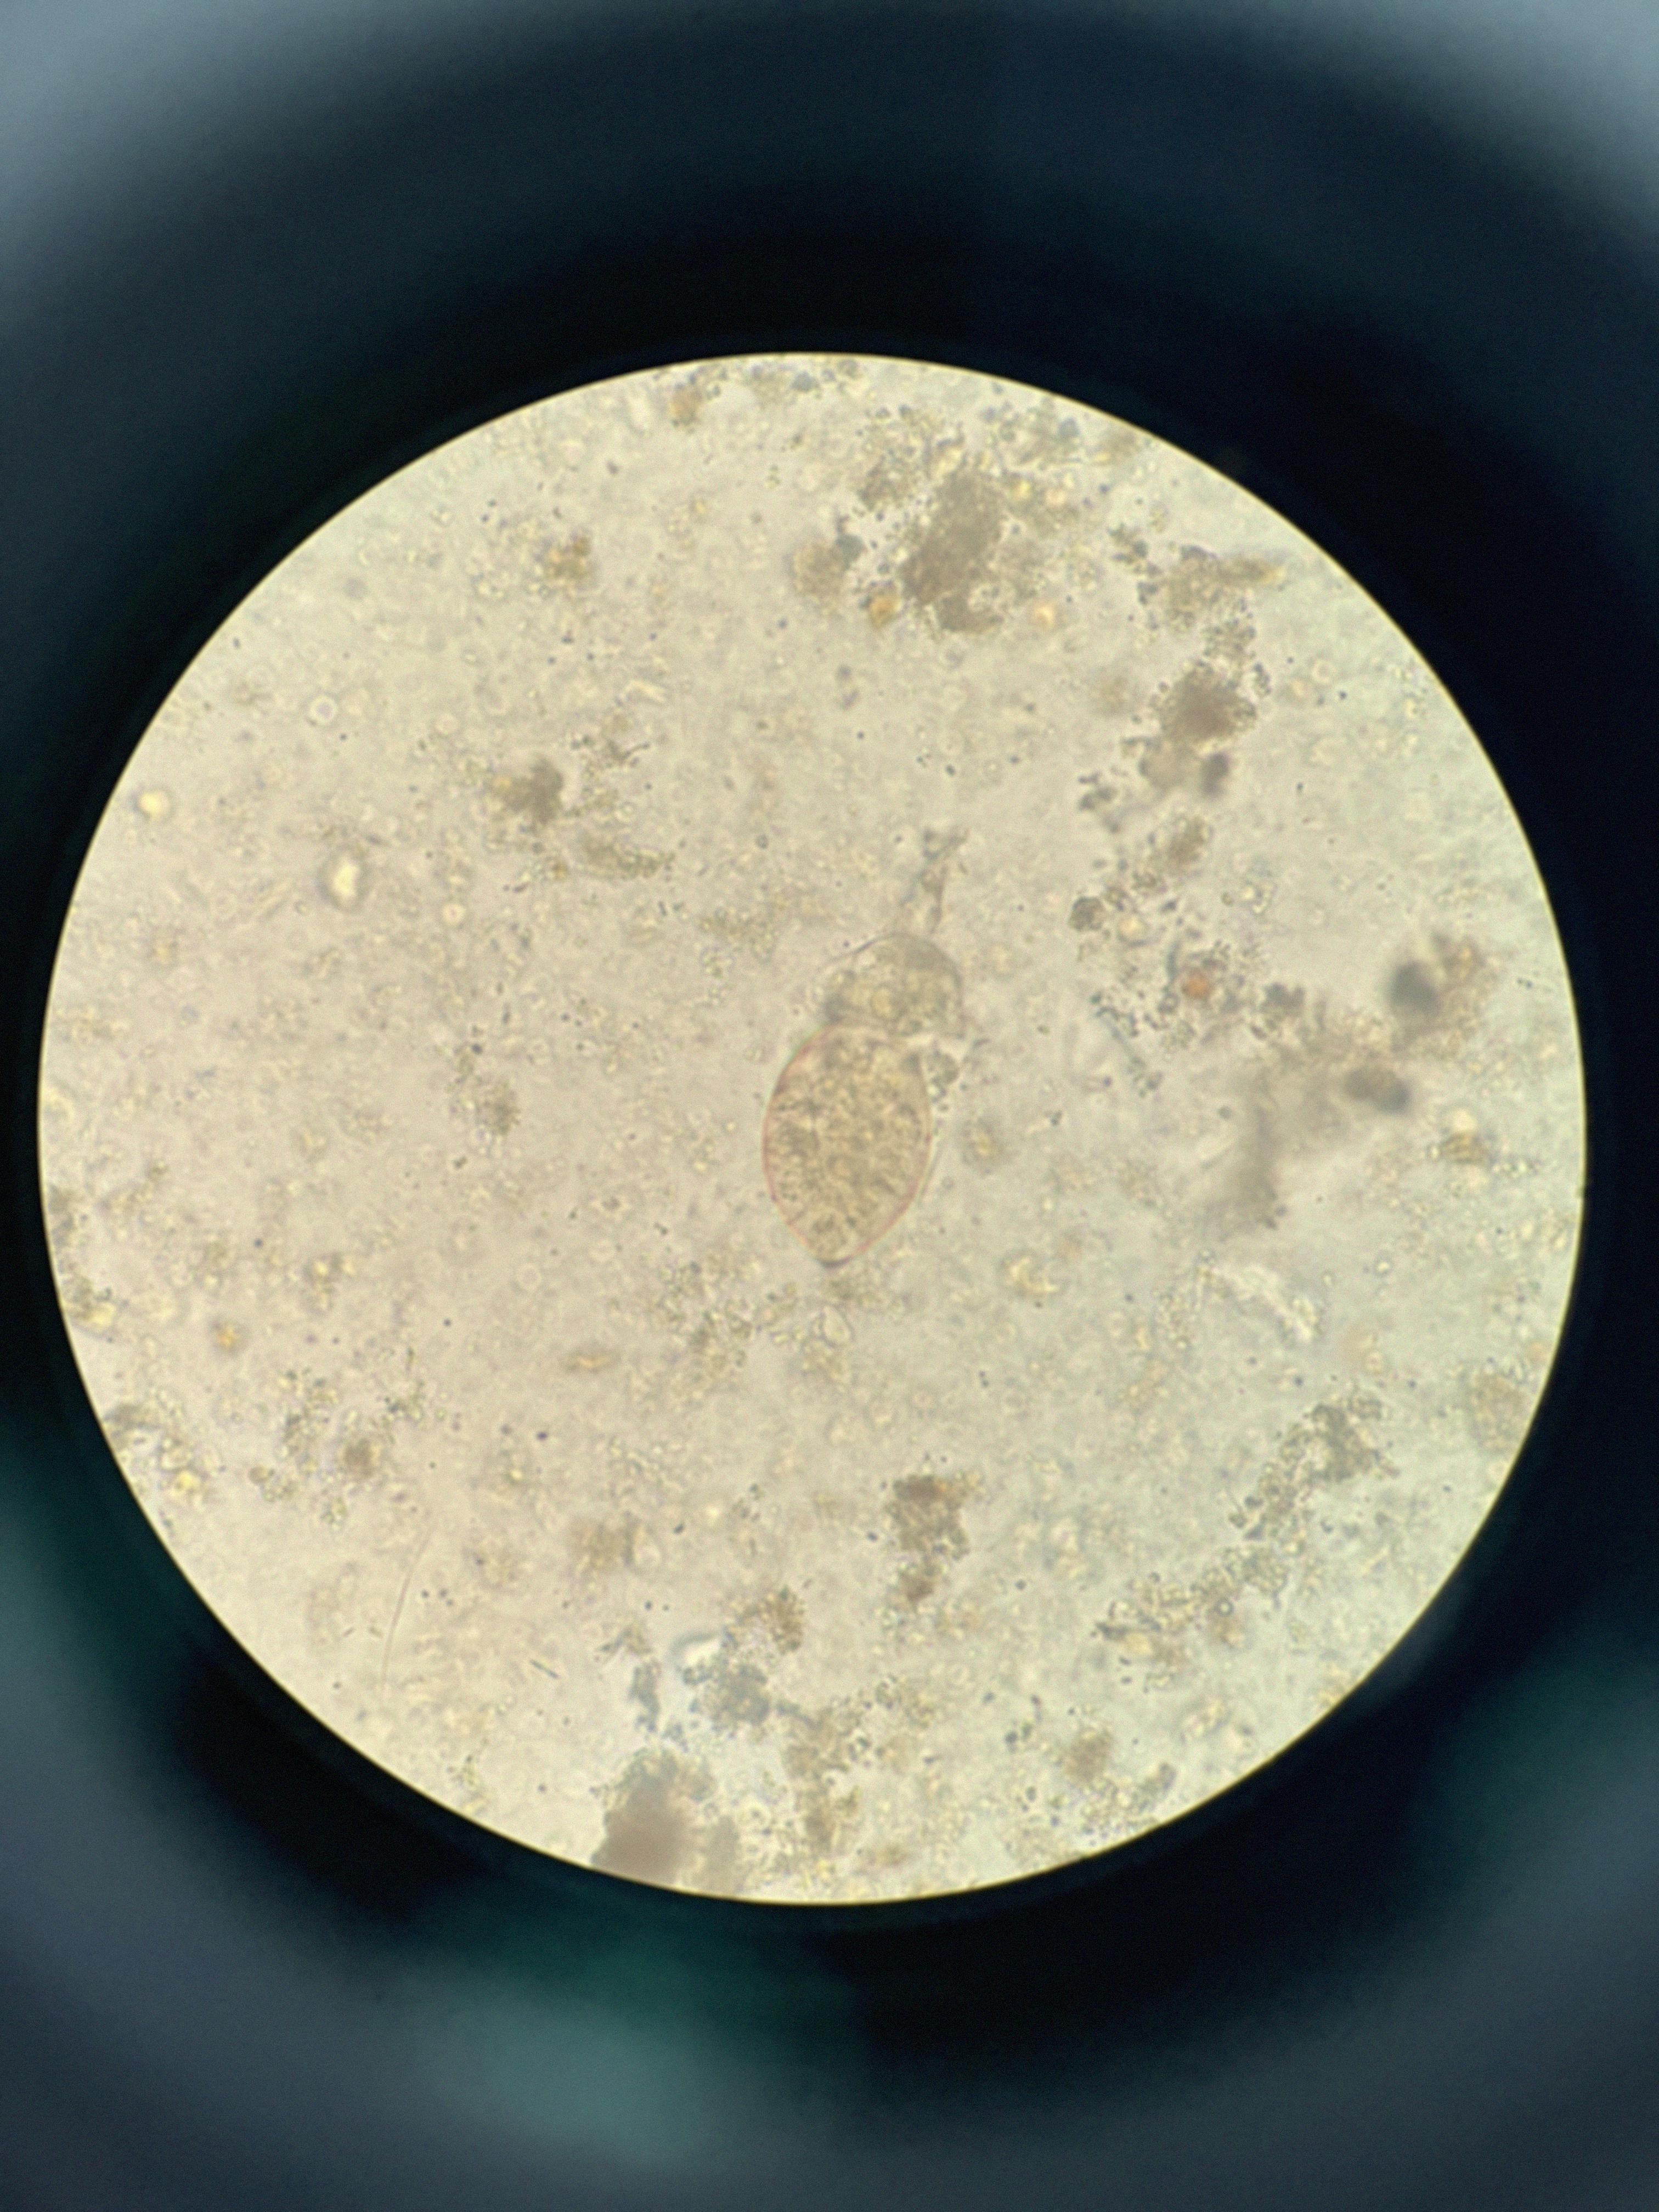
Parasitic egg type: Fasciolopsis buski